Field crop: tomato
Growth stage: 1
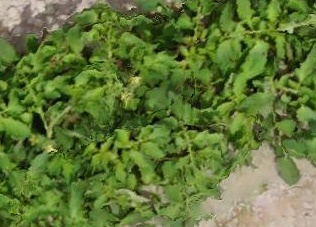
Species: tomato